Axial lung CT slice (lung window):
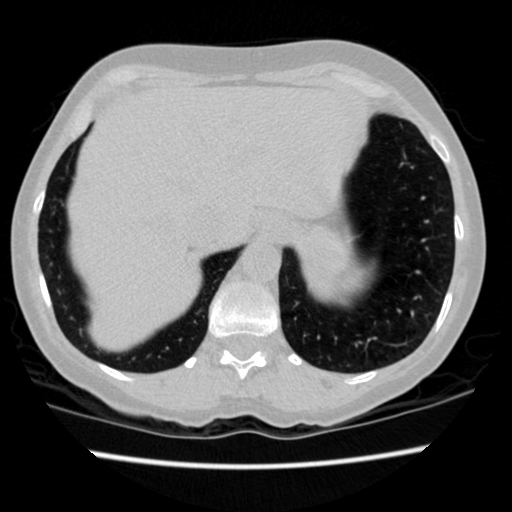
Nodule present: no